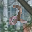
Label: 2